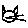
Label: cat